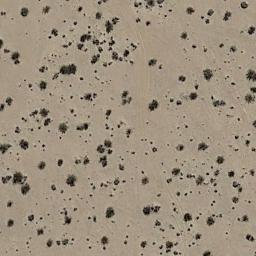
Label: chaparral